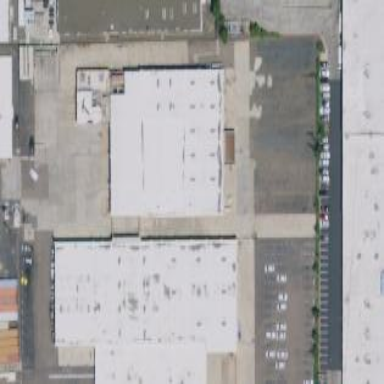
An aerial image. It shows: Industrial building.